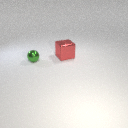
small green metal sphere to the left of large red metal cube